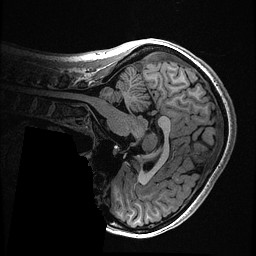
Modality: T1w
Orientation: sagittal
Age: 28
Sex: female
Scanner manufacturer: ge
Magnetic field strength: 3 T
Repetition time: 0.00668 s
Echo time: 0.00294 s